Question: I am testing memory issues in allocations instruments and something seems strange. Allocations graph, shown in blue, shows no increase (even you can see little decrease -- look at the red markers) but you can see memory growth in generation snapshots. Why is it inconsistent?

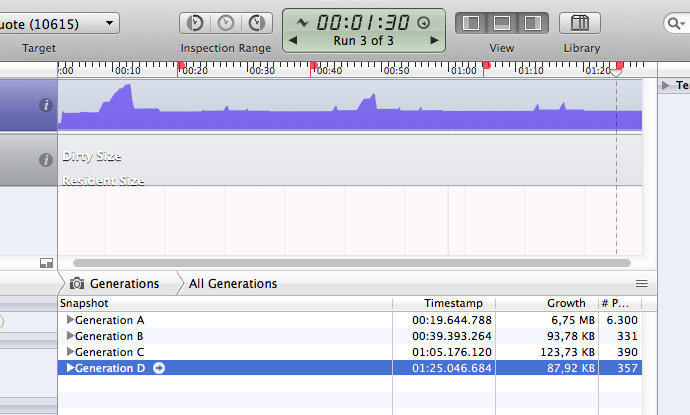
Answer: 1. Your generations are growing by 87-123kb, but that's visually indiscernible on an allocations chart, whose peak looks like it must have been 15mb or so.
2. If you look at those valleys where you marked your generations, it looks like they're lower, but if you look at your image carefully in a photo editing tool (draw a horizontal line), they're really not.
3. Even if they were lower, the generations tool will show you items that were allocated but not released. It does not net out those items that we deallocated in the process, too. Look at generation C, which in this case really is much lower, but the "growth" is just showing us what objects that were allocated but not released between generation B and C.